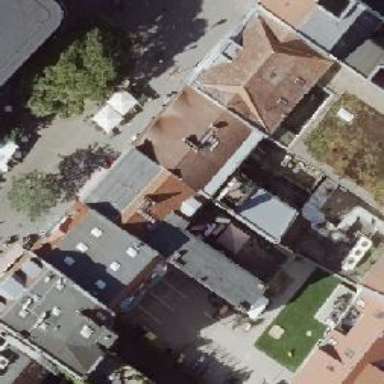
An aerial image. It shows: Restaurant.